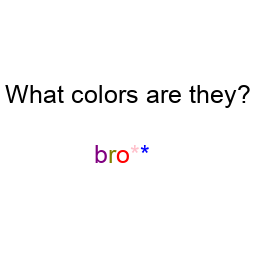
Color: purple, olive, red, pink, blue
Color name shown: brown
Background color: white
Question text color: black